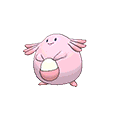
Pok\u00e9mon: chansey